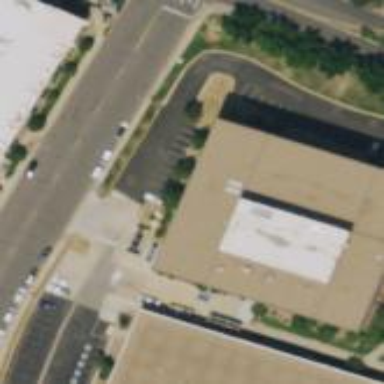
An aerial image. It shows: Public building.